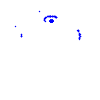
Particle: kaon